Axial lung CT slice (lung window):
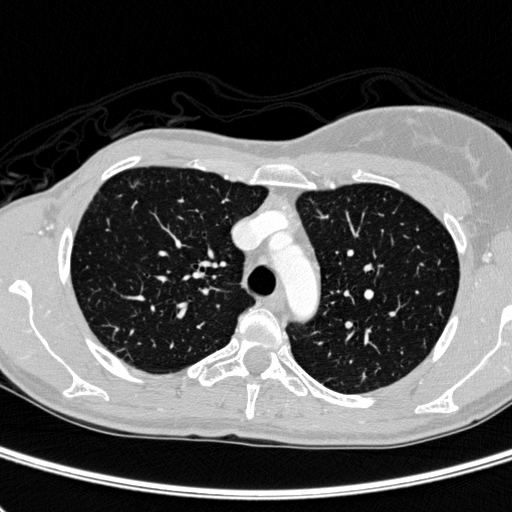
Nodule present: no